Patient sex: M
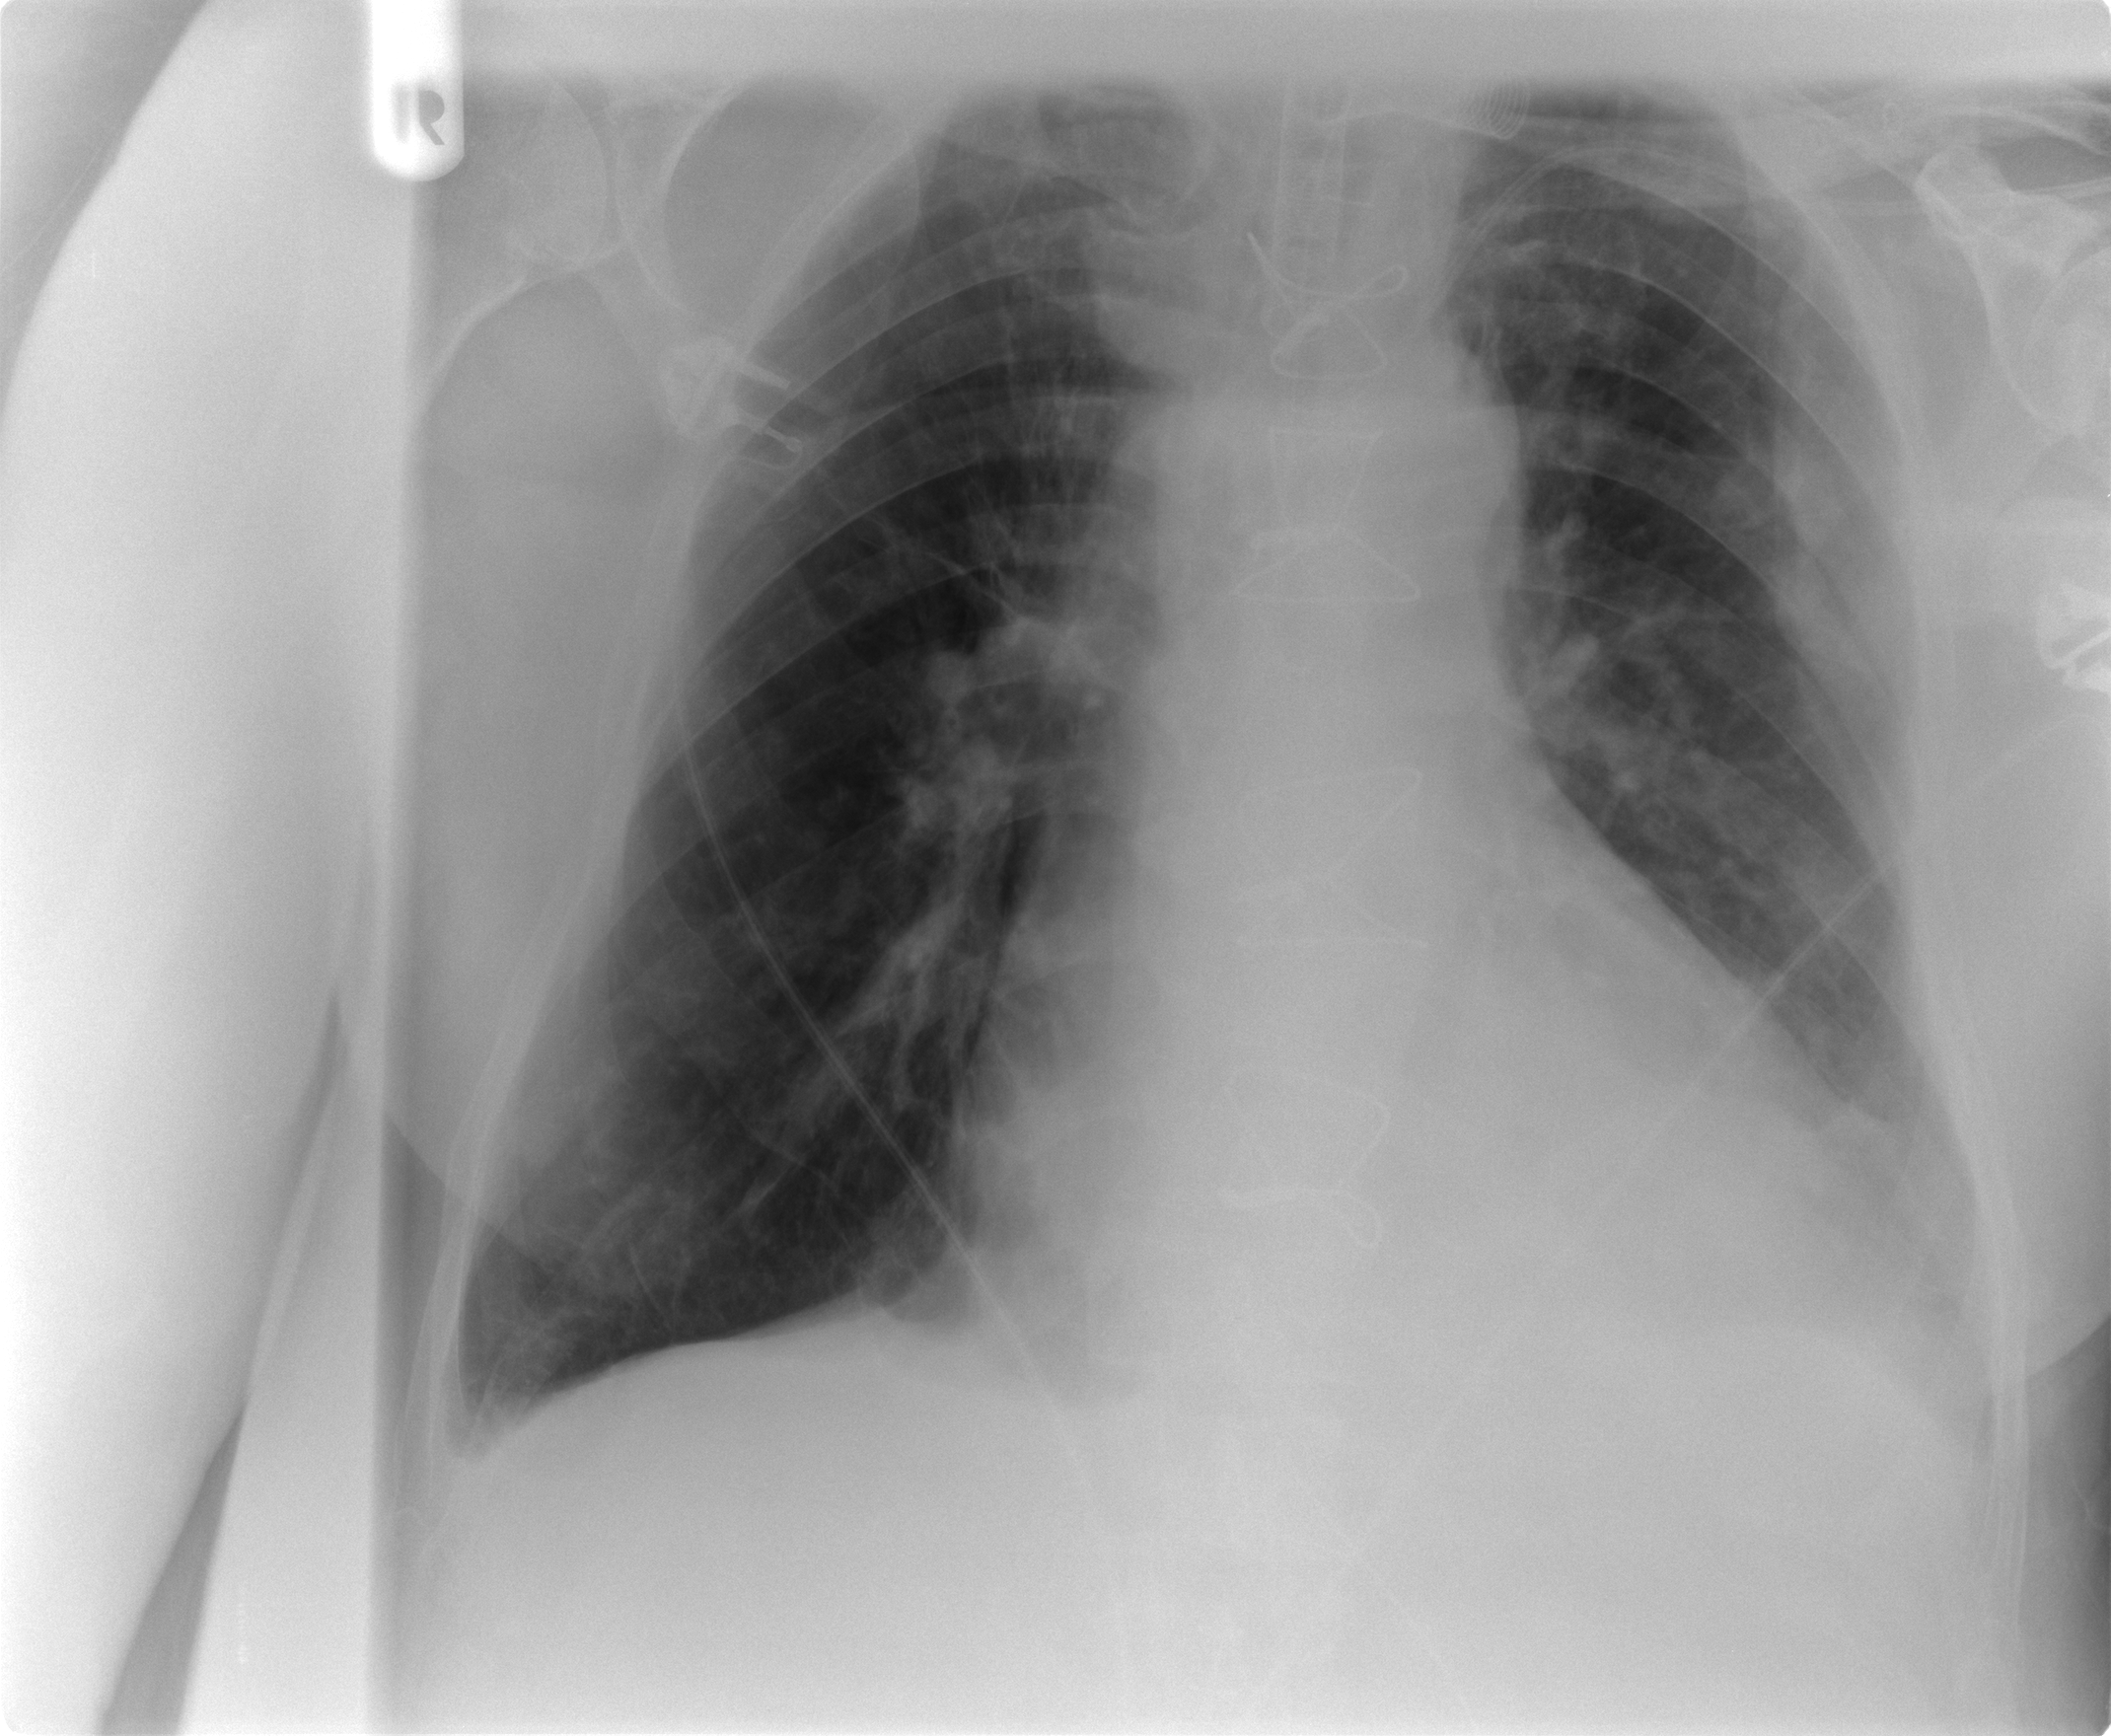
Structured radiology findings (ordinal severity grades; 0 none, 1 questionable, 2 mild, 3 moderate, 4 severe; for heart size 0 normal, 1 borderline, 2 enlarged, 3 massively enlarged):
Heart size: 2
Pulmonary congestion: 2
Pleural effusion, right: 1
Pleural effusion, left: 2
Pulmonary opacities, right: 0
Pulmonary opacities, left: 2
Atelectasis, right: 2
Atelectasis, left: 2